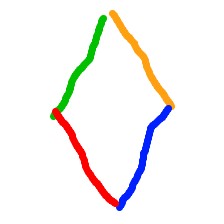
Shape: rhombus